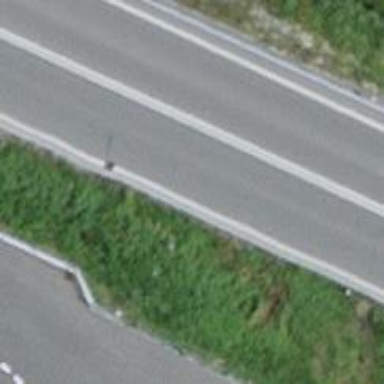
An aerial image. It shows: Asphalt motorway link.